Fundus camera: zeiss
Shooting center: midpoint
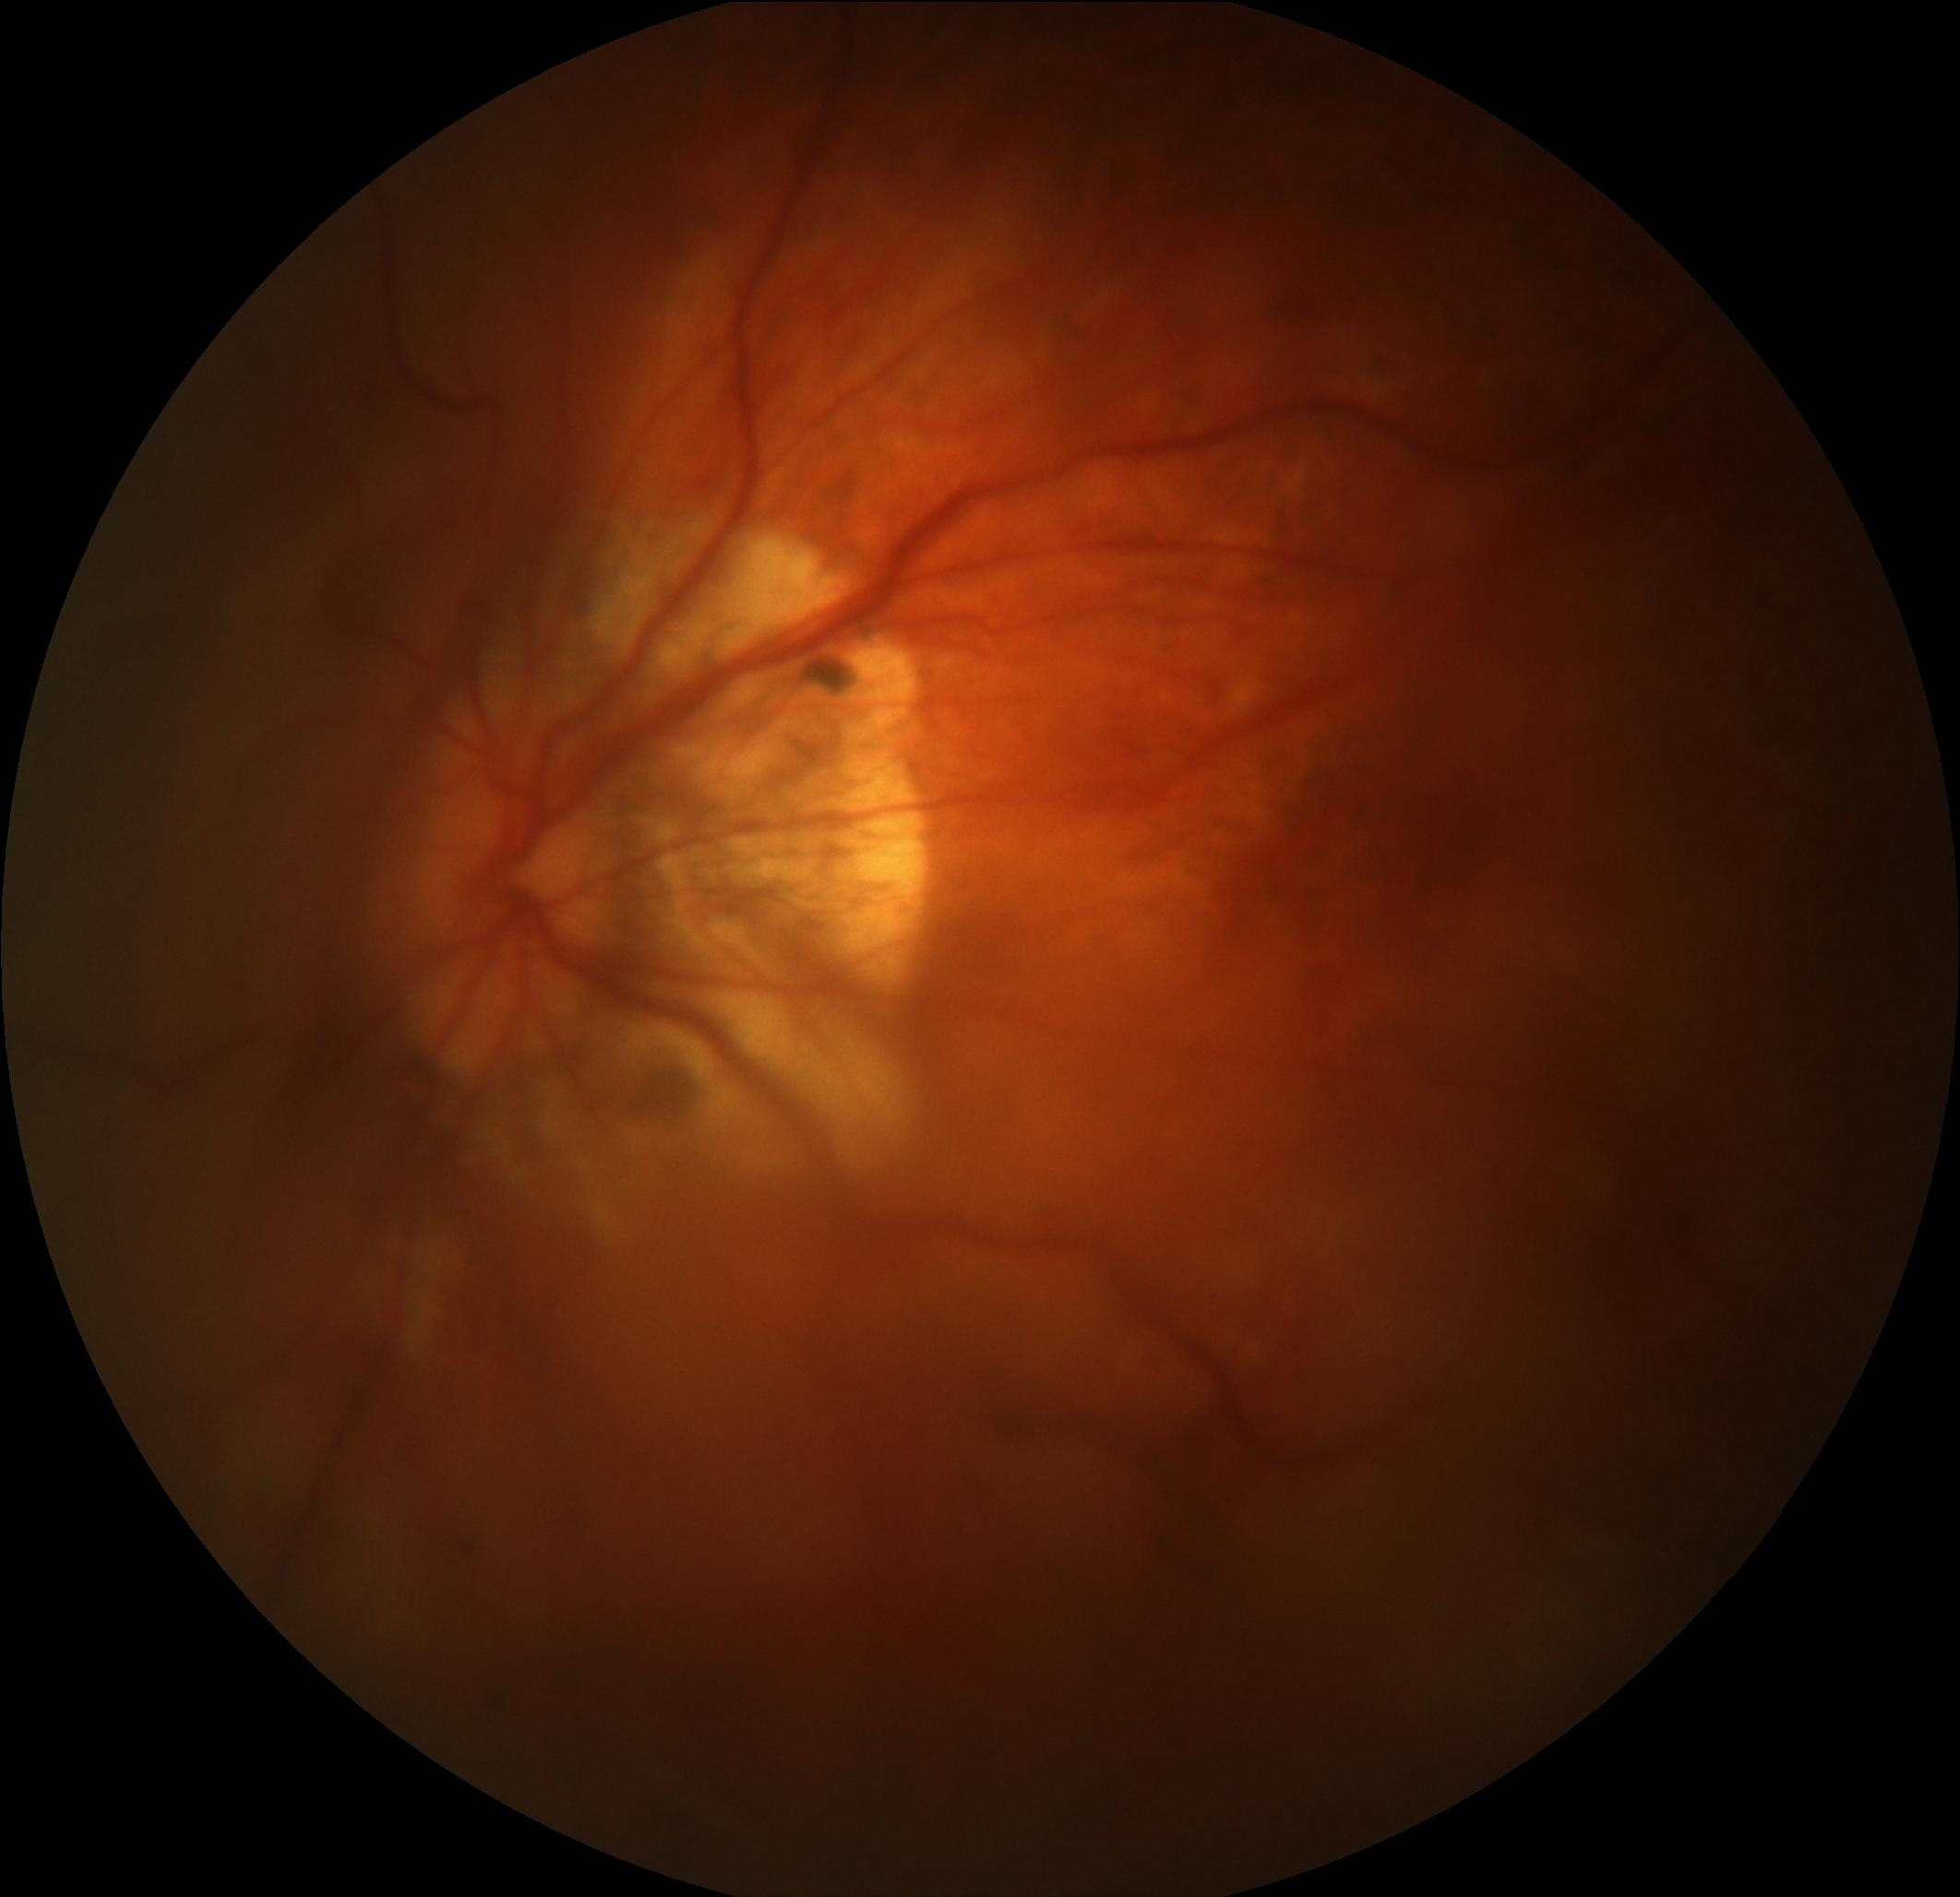
Pathologic myopia: yes
Patchy retinal atrophy: present
Retinal detachment: present